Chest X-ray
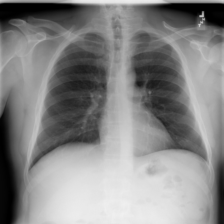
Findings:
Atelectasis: negative
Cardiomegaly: negative
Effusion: negative
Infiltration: negative
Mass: negative
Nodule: negative
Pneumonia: negative
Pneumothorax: negative
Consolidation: negative
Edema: negative
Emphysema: negative
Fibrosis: negative
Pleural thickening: negative
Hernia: negative